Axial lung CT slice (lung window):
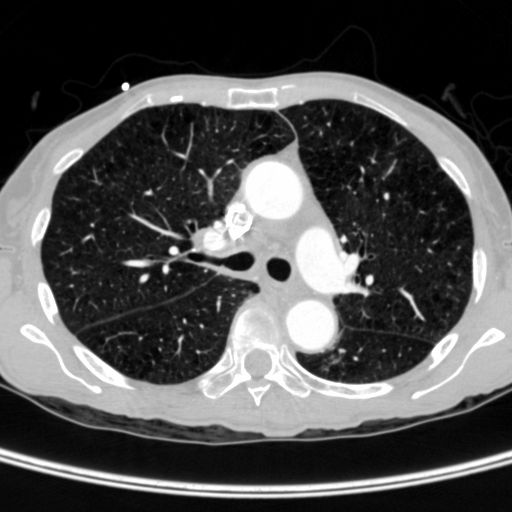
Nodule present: no